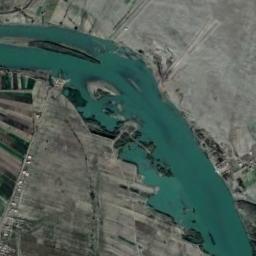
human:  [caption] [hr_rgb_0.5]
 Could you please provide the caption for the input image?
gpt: A crooked turquoise river with many rivers and green and tan mixed land on both sides .

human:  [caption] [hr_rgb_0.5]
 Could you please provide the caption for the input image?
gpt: The river goes through white bare land and green farmland .

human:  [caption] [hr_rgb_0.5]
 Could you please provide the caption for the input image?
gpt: The green river with a border that is not obvious goes through the wasteland .

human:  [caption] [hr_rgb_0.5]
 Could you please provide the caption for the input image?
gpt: There are several meadows beside the river .

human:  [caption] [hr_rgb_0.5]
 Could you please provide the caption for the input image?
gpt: There are some farmlands beside the green river .